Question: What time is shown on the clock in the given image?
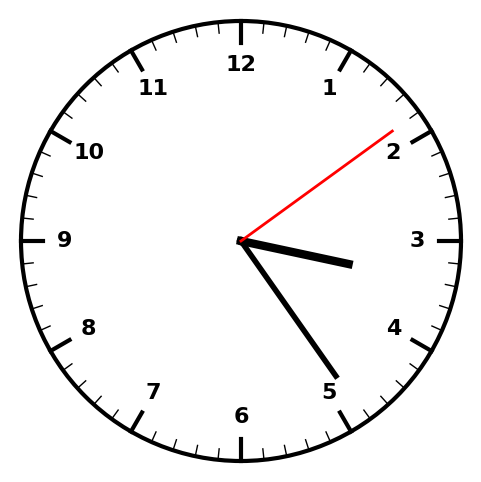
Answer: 03:24:09